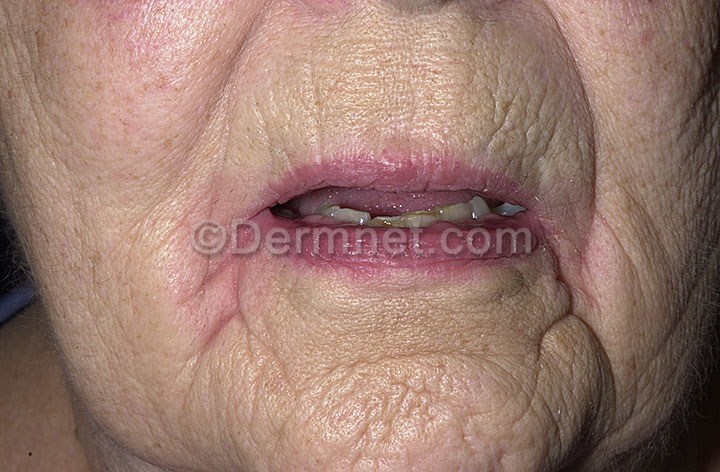
Disease: Tinea Ringworm Candidiasis and other Fungal Infections